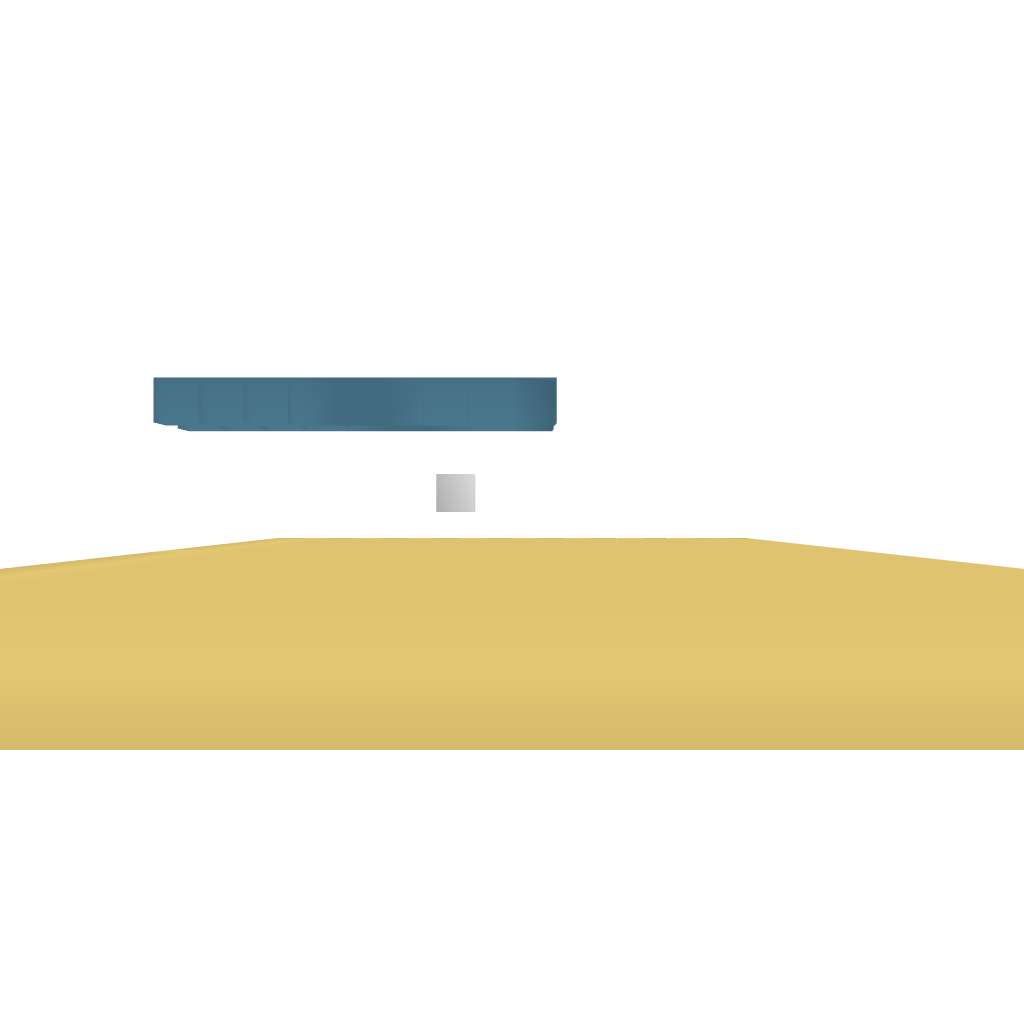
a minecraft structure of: Piston Travelator 1.7 bad low quality